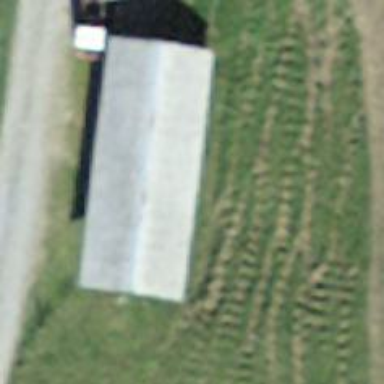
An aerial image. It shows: Farm auxiliary building.